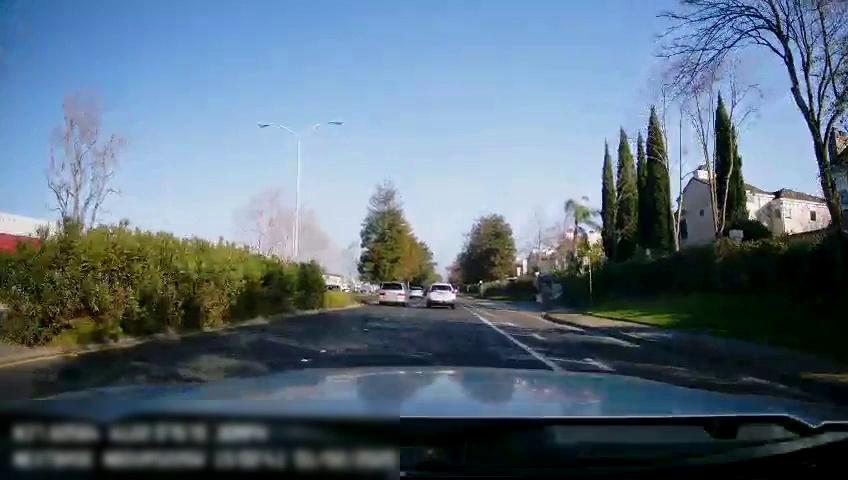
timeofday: Day
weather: Sunny
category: Drivable Space
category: Vehicles | SUV
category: Vehicles | Van
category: Vehicles | SUV
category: Lanes | Alternate Lane
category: Lanes | Current Lane
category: Lanes | Current Lane